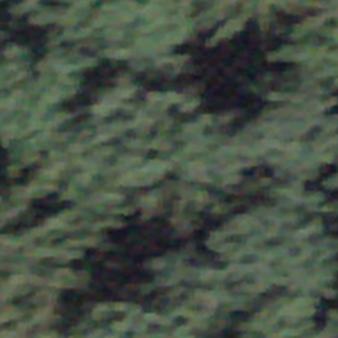
Label: other